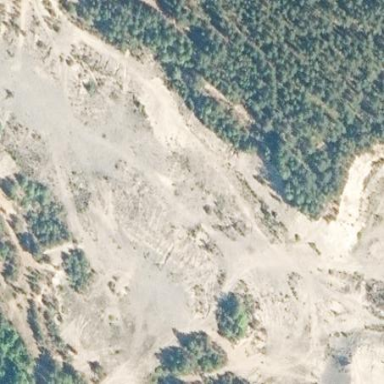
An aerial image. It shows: Quarry extracting sand as natural resource.